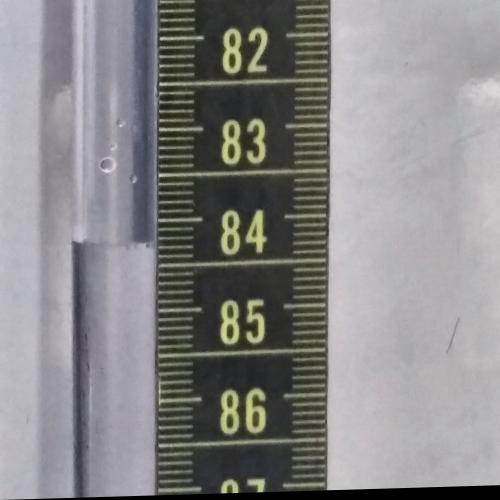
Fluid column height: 84.2 cm